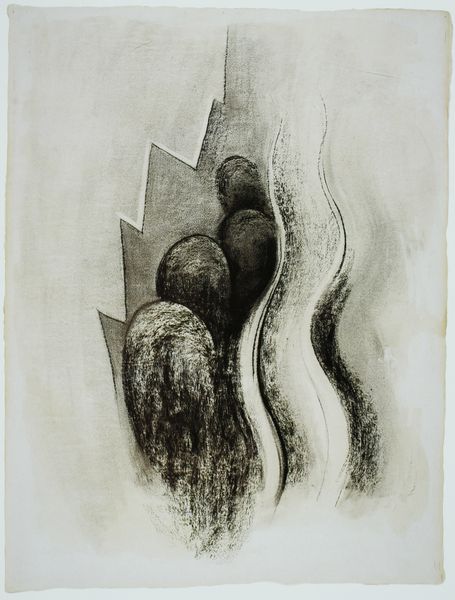
Titel: Special No. 13
Künstler: Georgia O'Keeffe
Standort: New York
Institution: The Metropolitan Museum of Art
Schlagwörter: schatten, menschen, blume, grau, kreide, köpfe, licht, schwarz, weiss, zeichnung, expressionismus, rund, wellen, enge, abstrakt, linien, gang, kohle, ecken, zacken, wellenlinie, geometrie, vertikal, eingeschlossen, o'eeffe